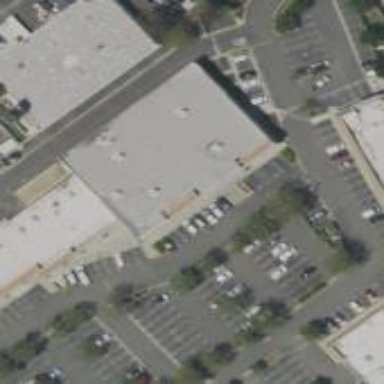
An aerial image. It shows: Retail building.